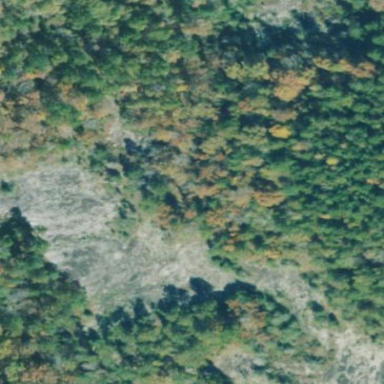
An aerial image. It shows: Natural scree.